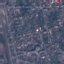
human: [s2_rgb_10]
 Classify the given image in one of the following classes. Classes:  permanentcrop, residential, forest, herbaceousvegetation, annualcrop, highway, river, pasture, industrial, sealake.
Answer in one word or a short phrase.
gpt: Residential